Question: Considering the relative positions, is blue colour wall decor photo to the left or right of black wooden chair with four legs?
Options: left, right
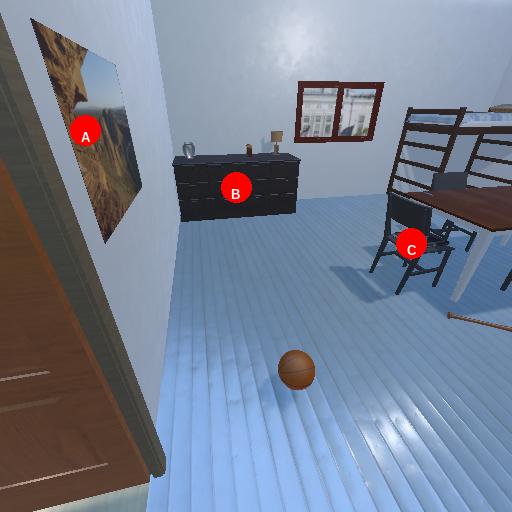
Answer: left